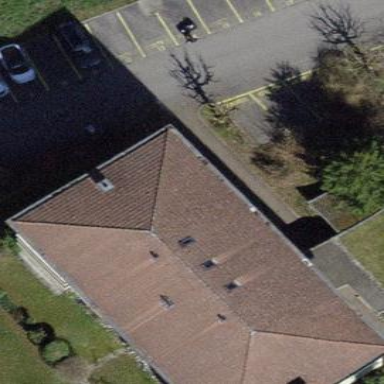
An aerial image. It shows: Building with tiled roof.